一年级 · 算术
妈买了两件物品宗 :这些一共要花多少钱?

6 元）
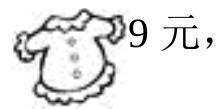
答案: 9+6=15($ 元 $)$

答: 这些这些一共要花 15 元。